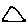
Label: triangle